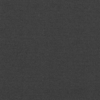
Label: dusty